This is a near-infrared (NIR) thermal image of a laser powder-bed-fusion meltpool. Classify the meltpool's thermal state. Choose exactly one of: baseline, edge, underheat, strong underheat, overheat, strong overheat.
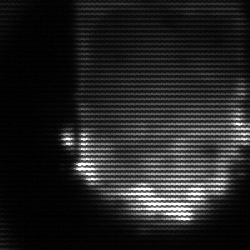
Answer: baseline